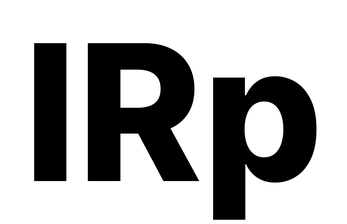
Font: Inter_ExtraBold